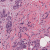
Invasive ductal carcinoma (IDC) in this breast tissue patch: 1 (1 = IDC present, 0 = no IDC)